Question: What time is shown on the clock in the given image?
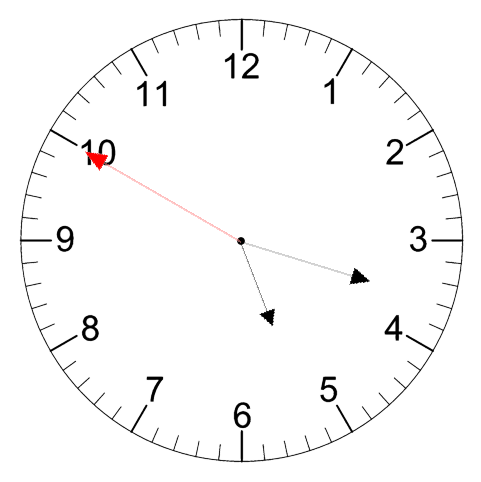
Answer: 05:17:50